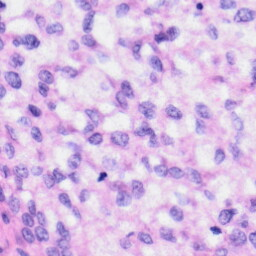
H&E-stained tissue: Liver